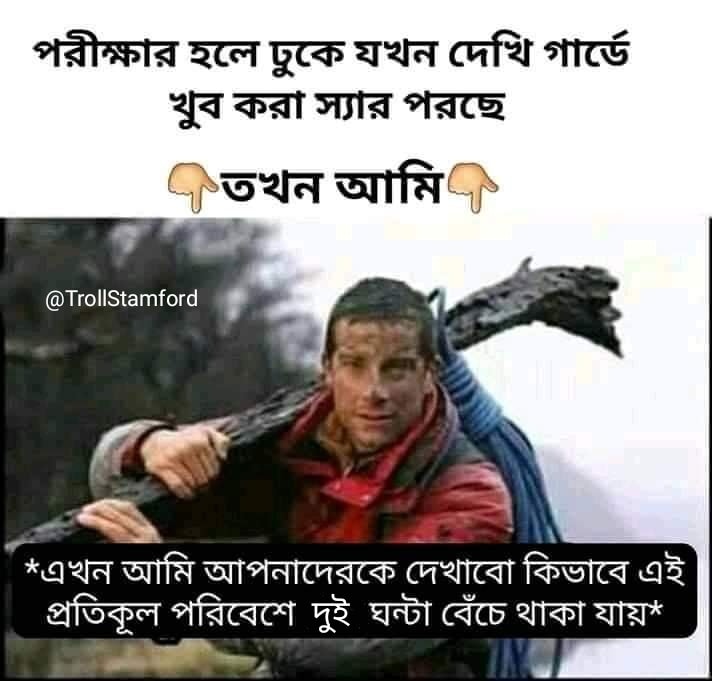
Caption: পরীক্ষার হলে ঢুকে যখন দেখি গার্ডে খুব করা স্যার পরছে    তখন আমি   * এখন আমি আপনাদেরকে দেখাবো কিভাবে এই প্রতিকূল পরিবেশে দুই ঘন্টা বেচে থাকা যায় *
Label: non-hate